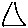
Label: triangle